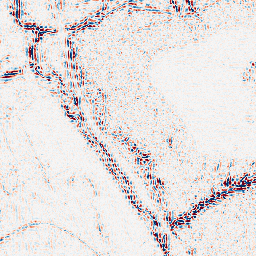
Category: wavelet
Decomposition family: wavelet_dwt
Decomposition parameters: wavelet: db4
level: 2
Upsampling method: quadratic
Upsampling parameters: scale: 4
Upsampling scale: 4